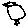
Label: bird